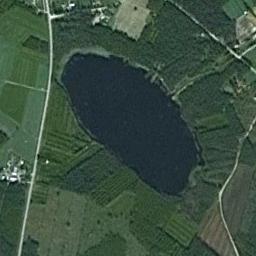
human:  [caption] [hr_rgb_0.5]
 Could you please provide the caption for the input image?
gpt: Many trees are around the lake .

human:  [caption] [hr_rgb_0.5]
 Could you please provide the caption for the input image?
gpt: The lake in the picture is very long .

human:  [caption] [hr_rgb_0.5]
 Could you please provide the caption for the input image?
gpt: An almost elliptical blue lake surrounded by green fields .

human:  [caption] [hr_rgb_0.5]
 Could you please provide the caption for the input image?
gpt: The lake lies in farmland and the water is dark blue .

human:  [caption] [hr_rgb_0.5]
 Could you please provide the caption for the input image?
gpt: There are green forests and farmlands around the lake .